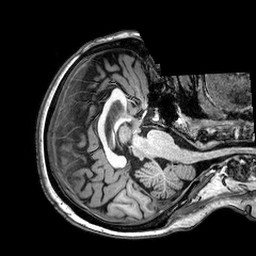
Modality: T1w
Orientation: axial
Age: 69
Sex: female
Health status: healthy
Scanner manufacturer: philips
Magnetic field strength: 3 T